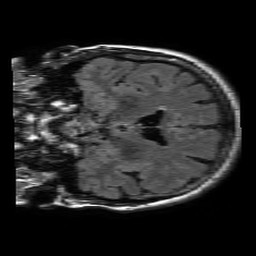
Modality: FLAIR
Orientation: coronal
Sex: female
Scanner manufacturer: philips
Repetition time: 11 s
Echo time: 0.125 s